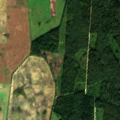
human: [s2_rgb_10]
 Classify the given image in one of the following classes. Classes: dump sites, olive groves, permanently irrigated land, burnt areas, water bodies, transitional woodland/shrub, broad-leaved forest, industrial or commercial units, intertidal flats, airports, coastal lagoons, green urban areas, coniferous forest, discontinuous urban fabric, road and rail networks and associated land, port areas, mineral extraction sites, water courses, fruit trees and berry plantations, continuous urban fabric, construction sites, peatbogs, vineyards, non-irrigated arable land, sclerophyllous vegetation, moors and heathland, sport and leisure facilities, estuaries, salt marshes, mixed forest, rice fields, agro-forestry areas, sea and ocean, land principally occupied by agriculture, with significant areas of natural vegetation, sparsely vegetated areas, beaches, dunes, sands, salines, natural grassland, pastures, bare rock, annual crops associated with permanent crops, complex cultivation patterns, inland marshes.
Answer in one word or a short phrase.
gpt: non-irrigated arable land, broad-leaved forest, mixed forest